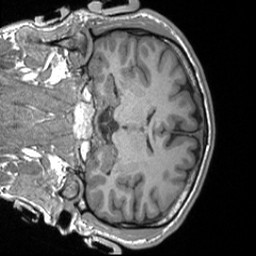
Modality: T1w
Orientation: coronal